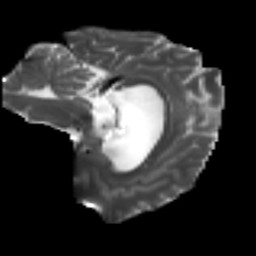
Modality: T2w
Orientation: sagittal
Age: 23
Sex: female
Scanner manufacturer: ge
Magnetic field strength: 3 T
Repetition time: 7.8 s
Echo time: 0.0612 s